Question: I'm quite new to pandas and I'm try to solve the following problem.
My database that looks like this:

and I need to basically find out who sold the most between 2017 and 2018 (largest change between the two dates and by which type of fruit)
sorry if it's a silly question, but I really can't find a simple solution using either groupby or pivot.
thanks!
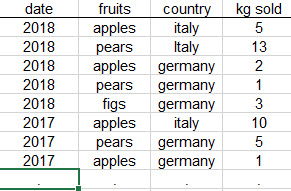
Answer: 'pd.pivot_table' is a good choice:
'''
dfp = df.pivot_table(index=[ 'country', 'fruits'], columns=['date'],
values='kgsold', aggfunc=np.sum, fill_value=0)
# date 2017 2018
# country fruits
# germany apples 1 2
# figs 0 3
# pears 5 1
# italy apples 10 5
# pears 0 13
'''
You can then query the pivot table with your requirements.